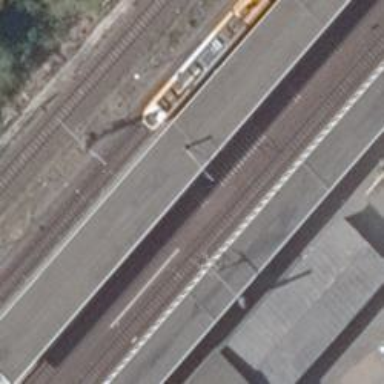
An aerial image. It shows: Stop position for public transport at railway stop.